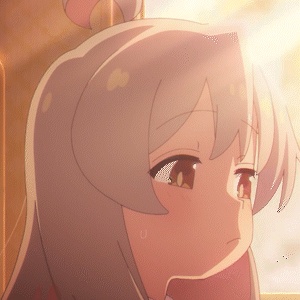
Label: anime